Aerial crown-view tile of a tropical tree (Barro Colorado Island, Panama), acquired 20250616:
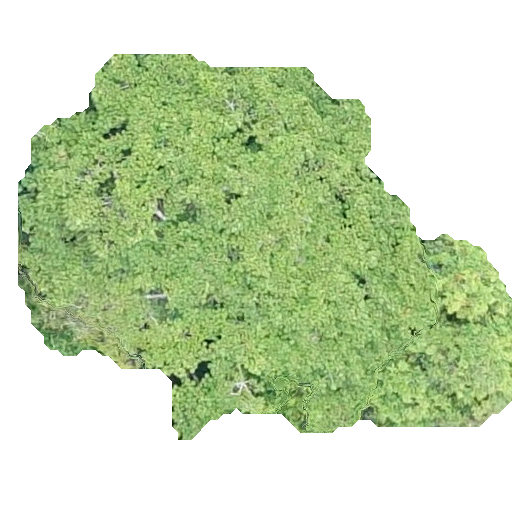
Species: Sterculia apetala
GBIF accepted scientific name: Sterculia apetala
Crown area: 197.968 m²